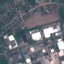
Land use / land cover: Industrial